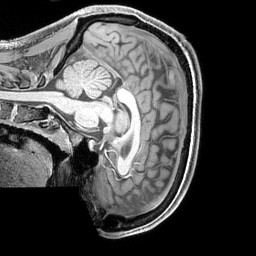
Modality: T1w
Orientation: sagittal
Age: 21
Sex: male
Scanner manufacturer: siemens
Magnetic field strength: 3 T
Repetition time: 2.3 s
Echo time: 0.00226 s